Question: I want to create an app that uses a tab layout with sliding views (something like this):

Here's the issue:
I searched all over the web for a guide that could explain how to do this kind of thing but all I tried didn't work for me. I read somewhere that tabs layout is deprecated with Lollipop, so I tried to find an alternative way to do what I wanted to do, but nothing. Every tab layout app I try to create ends up with a crash while testing and I think it's due to something about the 'ActionBar', always because of the 'ActionBar' Tabs are deprecated in Lollipop. I'm not going to post any code because I created so many projects that I lost their count, and also because they are quite the same.
So, anyone could please link me a guide or explain a working method that allows to do what I explained?
All I can say is that the app has to be used on Lollipop, so I'd like to know the compile settings to put in the gradle files.
Another important thing is that i use Android Studio, even if most of the tutorials i find on web are about Eclipse.
I hope to have explained in detail my problem and what i want to do and i thank you all in advance.
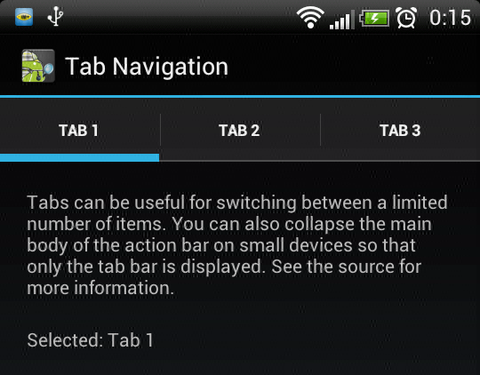
Answer: Here is a detailled description of how to use the SlidingTabLayout like Google uses it in the Store:
<URL>
Like Hugo already mentioned: it works with viewpager